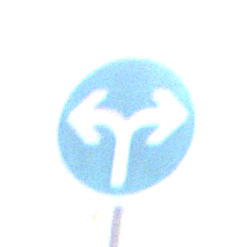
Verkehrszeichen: VorgeschriebeneFahrtrichtungRechtsOderLinks
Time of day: MorningAfternoon
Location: Outdoor (Nature)
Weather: PartlyCloudy
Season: NotSpecified
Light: Natural